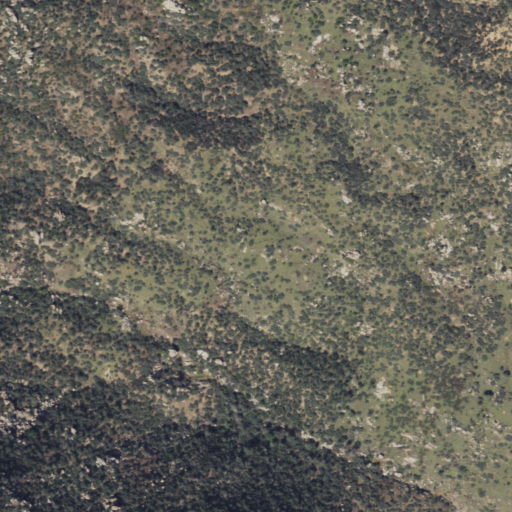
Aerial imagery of depression(s) in Arizona named Bull Basin containing shrub and grassland